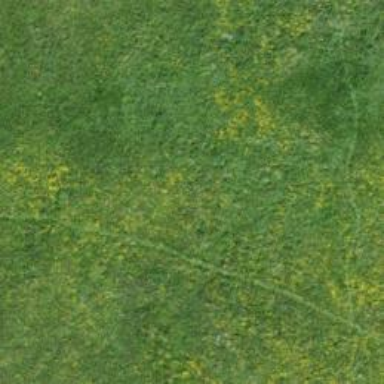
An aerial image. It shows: Grass path with grade4 tracktype.